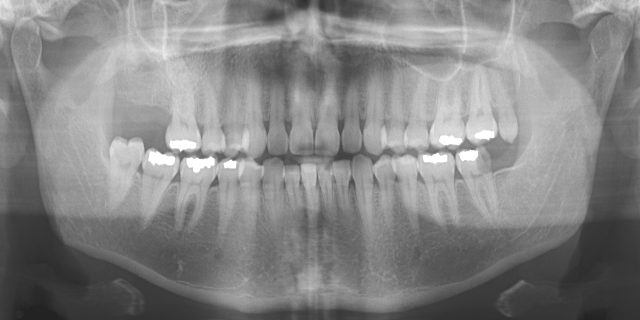
adult